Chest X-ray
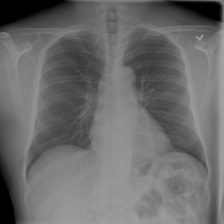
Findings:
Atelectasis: negative
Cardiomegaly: negative
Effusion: negative
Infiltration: positive
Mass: negative
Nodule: negative
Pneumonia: negative
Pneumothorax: negative
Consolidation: negative
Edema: negative
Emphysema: negative
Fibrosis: negative
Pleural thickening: negative
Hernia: negative